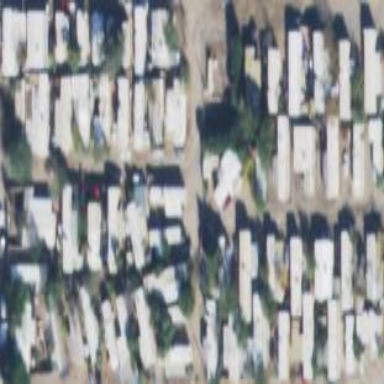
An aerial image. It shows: Residential area known as trailer park.